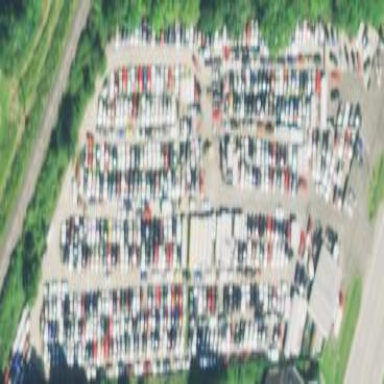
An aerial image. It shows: Scrap yard situated in industrial area.